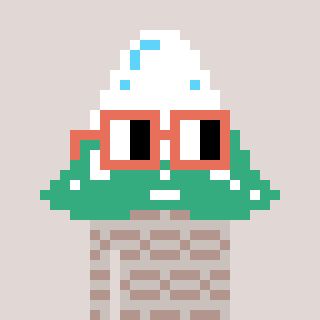
a pixel art character with square orange glasses, a snowy mountain-shaped head and a foggrey-colored body on a warm background